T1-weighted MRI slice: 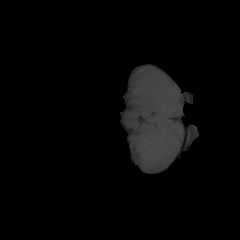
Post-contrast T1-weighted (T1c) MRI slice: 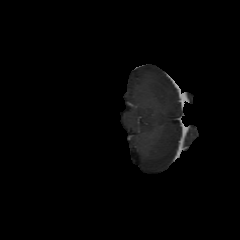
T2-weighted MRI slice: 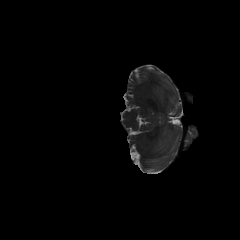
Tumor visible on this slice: no